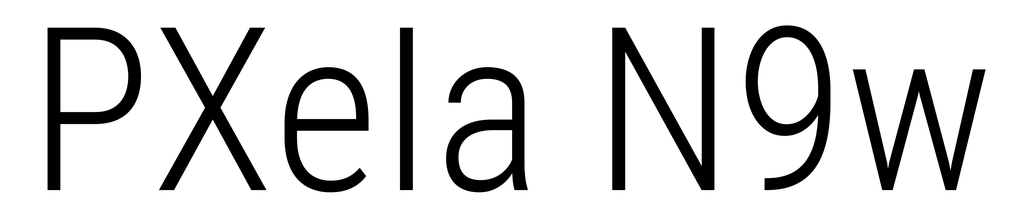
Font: Roboto_Condensed_Light